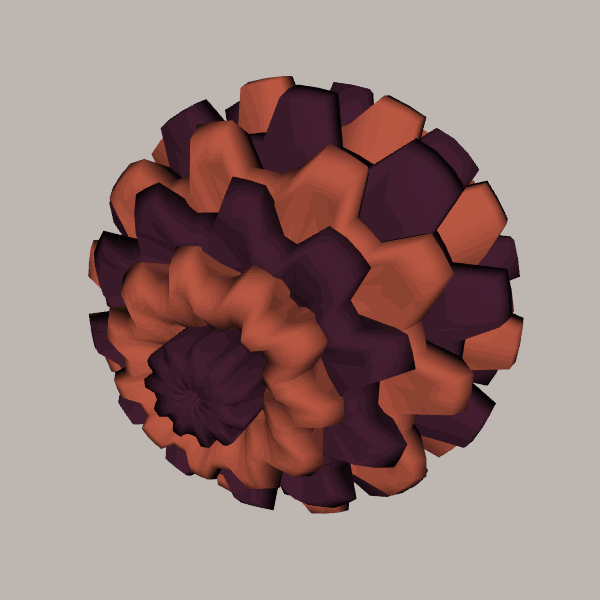
Background: light